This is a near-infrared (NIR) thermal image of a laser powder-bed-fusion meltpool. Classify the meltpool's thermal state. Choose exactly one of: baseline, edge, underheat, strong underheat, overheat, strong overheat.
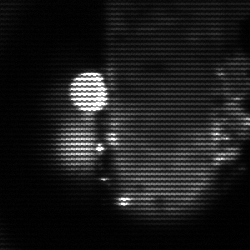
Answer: strong underheat